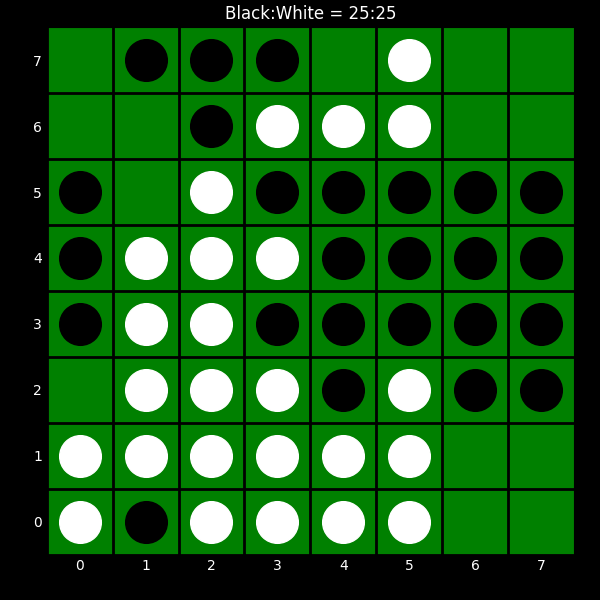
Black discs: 25
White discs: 25